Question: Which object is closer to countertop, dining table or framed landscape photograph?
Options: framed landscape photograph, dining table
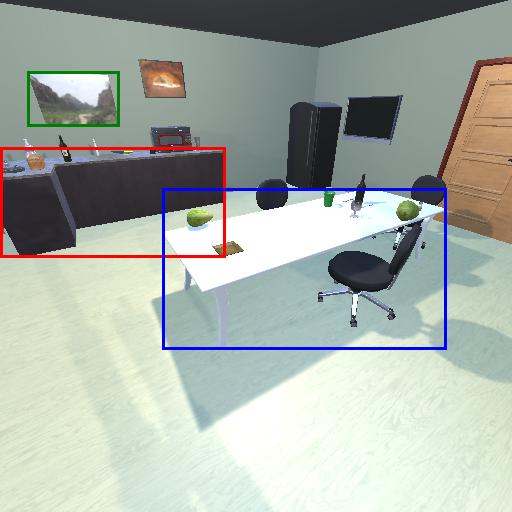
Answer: framed landscape photograph